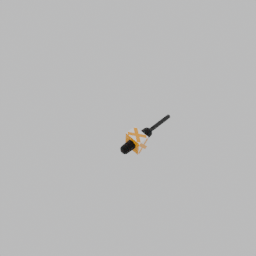
Label: electronics